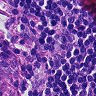
Metastatic tissue present: yes